Interaction volume radius: 10 \u00c5
Interaction volume height: 35 \u00c5
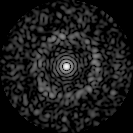
Disorder parameter: 0.8293